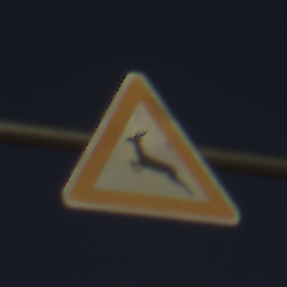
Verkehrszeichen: WildwechselRechts
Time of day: SunriseSunset
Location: Outdoor (Nature)
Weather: Clear
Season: NotSpecified
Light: Natural